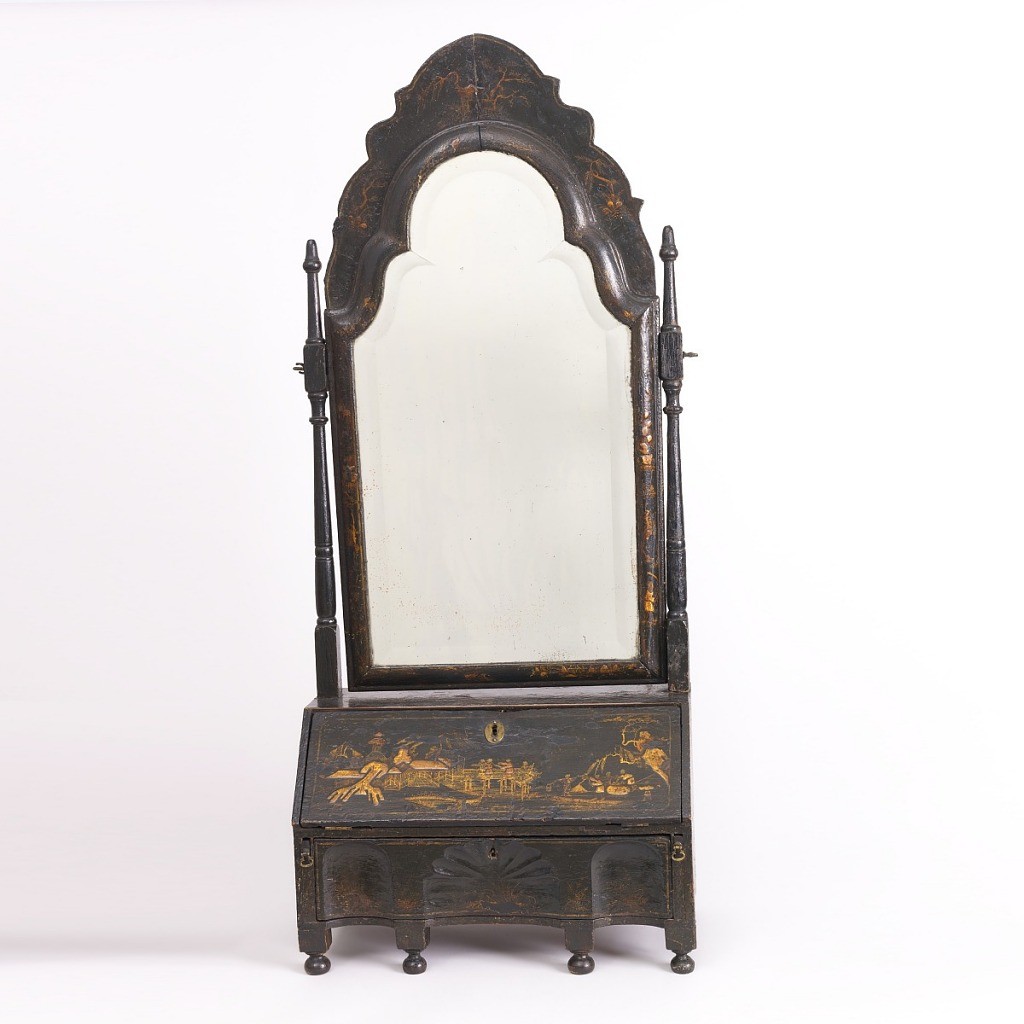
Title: Dressing stand with mirror
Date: ca. 1710
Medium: Lacquered wood, glass
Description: Black and gold lacquered bureau-shaped dressing stand (a/i) on six bun feet, with a long, shaped and carved drawer below a slanted drop-front enclosing an interior fitted with drawers and compartments; two black, turned wood upright supports (j,k) fit into top of stand to hold arched and shaped mirror within a conforming black and gold lacquered frame (l).